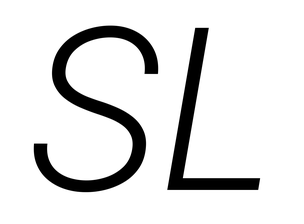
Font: Roboto-Italic_Light_Italic